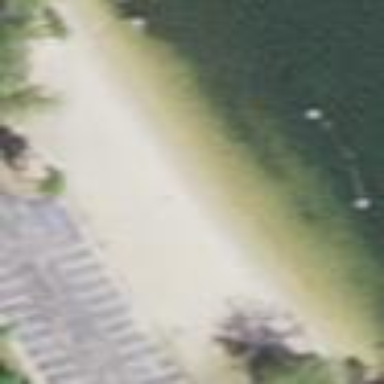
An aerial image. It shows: Scenic beach with natural beauty.